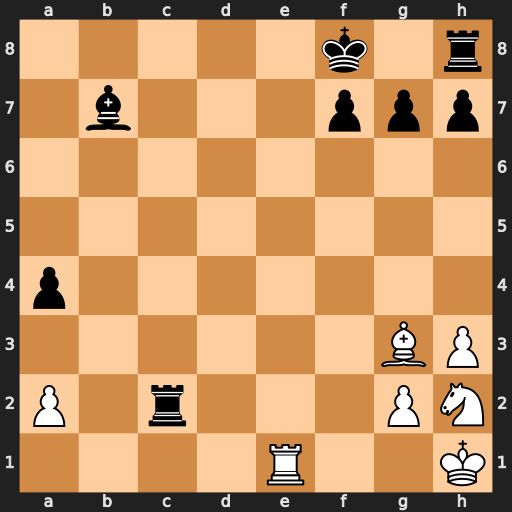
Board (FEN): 5k1r/1b3ppp/8/8/p7/6BP/P1r3PN/4R2K
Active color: w
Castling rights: -
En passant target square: -
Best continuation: Bd6+ Kg8 Re8#